Question: I'm busy trying to put together a 3x3 magazine-style layout for the home page of my blog.
I want the divs containing each post to flow vertically so there aren't big white spaces beneath each row of 3. It seems like the easiest way to do this would be to have three columns and fill each of these (which will stop there from being a big space beneath each post-block) and then place these three columns side-by-side.
The problem is that the Wordpress loop needs to pull posts sequentially. I don't know how to change the order of the Wordpress loop and, even though I've tried some PHP trickery using counts and for loops, I can't seem to get it to work.
Any thoughts or advice on a basic Wordpress loop or CSS way to make it work would be much appreciated as it's driving me crazy!

You can see how it is currently at <URL>
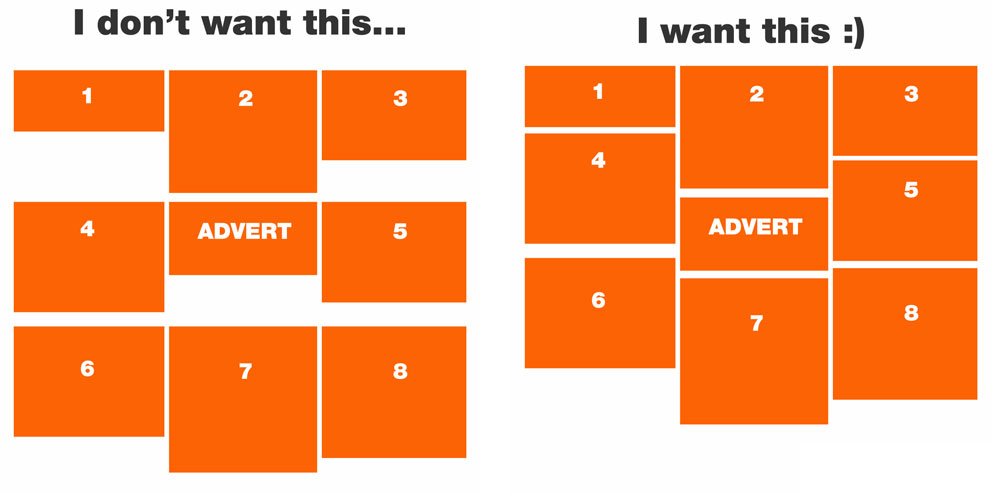
Answer: The direct way using loop manipulation could be simpler assuming your layout is going to fixed one as shown in the mockup image.
'''
<?php
$count = 0;
$column_1 = '';
$column_2 = '';
$column_3 = '';
$ad_block = '<div id="ad-block">Ad code here</div>';
while ( have_posts() ) : the_post();
$count++;
$content = '';
$content .= '<div class="post-block">';
$content .= '<h2>'.get_the_title().'</h2>';
$content .= '<div class="excerpt-block">'.get_the_excerpt().'</div>';
$content .= '<div class="continuebutton">...READ THIS ARTICLE</div>'; // Add appropriate code here..
if($count == 1 || $count == 4 || $count == 6) {
$column_1 .= $content;
} else if($count == 2 || $count == 7) {
$column_2 .= $content;
} else if($count == 3 || $count == 5 || $count == 8) {
$column_3 .= $content;
} else {
// Shouldn't come here...
}
// Insert the ad block in column 2 after adding 1st row
if($count == 2) {
$column_2 .= $ad_block;
}
endwhile;
?>
<div id="col1"><?php echo $column_1;?></div>
<div id="col2"><?php echo $column_2;?></div>
<div id="col3"><?php echo $column_3;?></div>
'''
Adjust the code to work with inner pages.